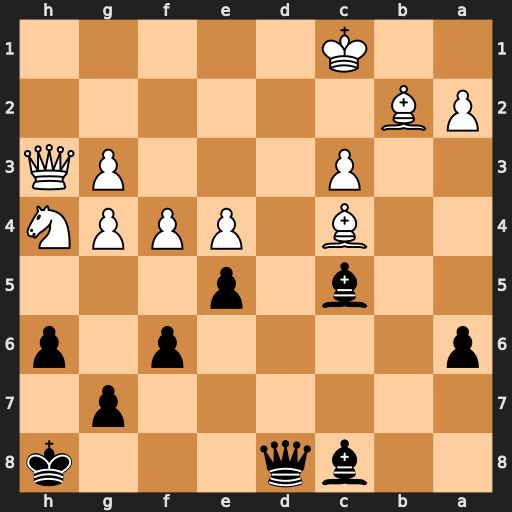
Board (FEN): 2bq3k/6p1/p4p1p/2b1p3/2B1PPPN/2P3PQ/PB6/2K5
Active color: b
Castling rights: -
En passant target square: -
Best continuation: Be3+ Kc2 Qd2+ Kb3 Qd1+